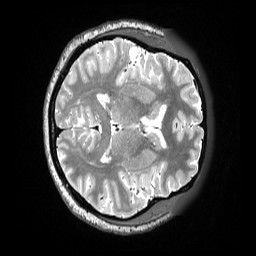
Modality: T2w
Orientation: axial
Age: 36
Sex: female